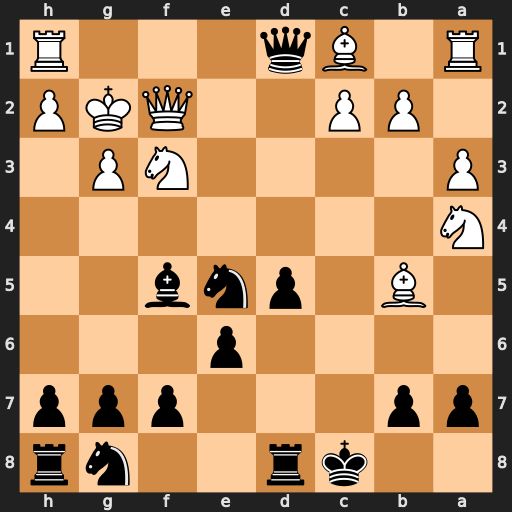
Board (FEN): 2kr2nr/pp3ppp/4p3/1B1pnb2/N7/P4NP1/1PP2QKP/R1Bq3R
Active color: b
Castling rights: -
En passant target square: -
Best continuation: Qxf3+ Qxf3 Nxf3